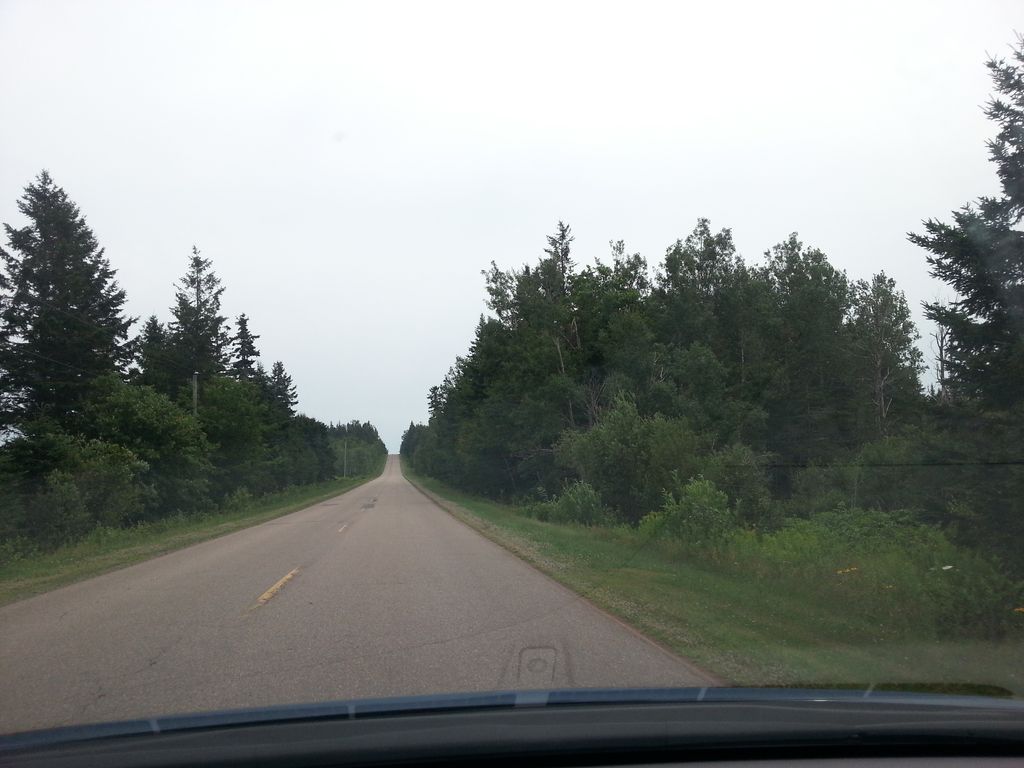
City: charlottetown